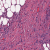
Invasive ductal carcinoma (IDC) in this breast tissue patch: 0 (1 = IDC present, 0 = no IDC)